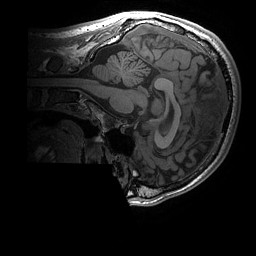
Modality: T1w
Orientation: sagittal
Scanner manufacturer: ge
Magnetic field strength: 3 T
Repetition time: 0.008156 s
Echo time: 0.00318 s